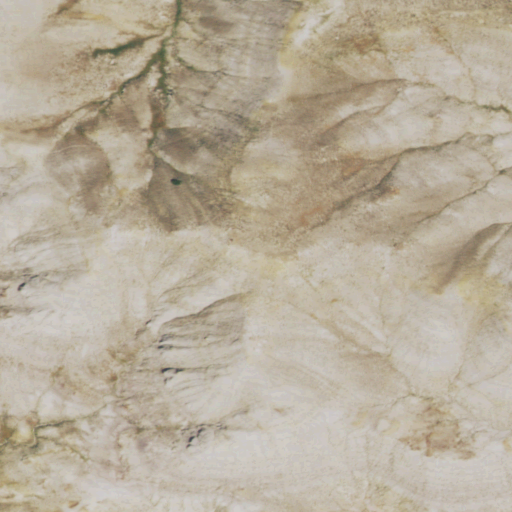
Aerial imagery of mountain in Wyoming named Gumbo Hill containing grassland, shrub, and barren land